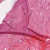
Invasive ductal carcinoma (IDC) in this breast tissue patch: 0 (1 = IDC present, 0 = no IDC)